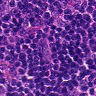
Metastatic tissue present: no